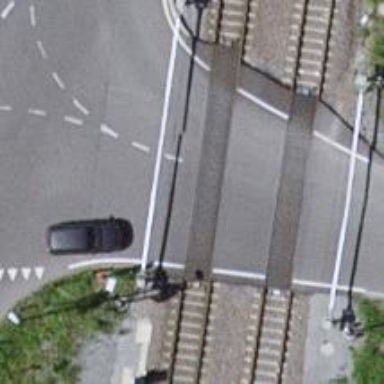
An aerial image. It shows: Railway crossing with full traffic signals.